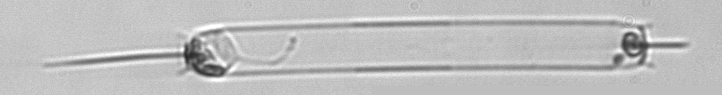
Label: Ditylum_brightwellii